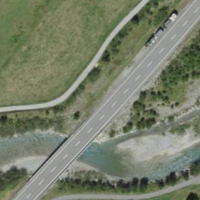
EUNIS habitat code: 26
Species observed at this site:
Corvus corone
Alauda arvensis
Fulica atra
Sturnus vulgaris
Sylvia borin
Phoenicurus ochruros
Aythya fuligula
Aegithalos caudatus
Falco tinnunculus
Carduelis carduelis